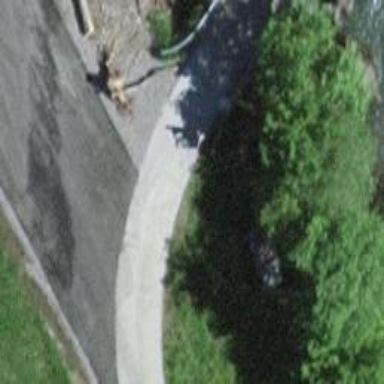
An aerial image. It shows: Bench for seating.